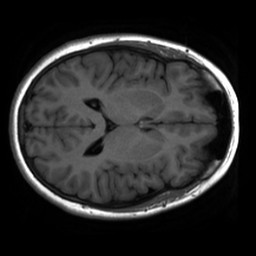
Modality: inplaneT1
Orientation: axial
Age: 19
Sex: female
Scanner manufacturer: ge
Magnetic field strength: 3 T
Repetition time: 2.504 s
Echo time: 0.02513 s